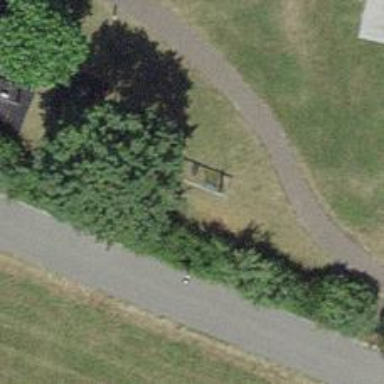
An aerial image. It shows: Playground with swings.